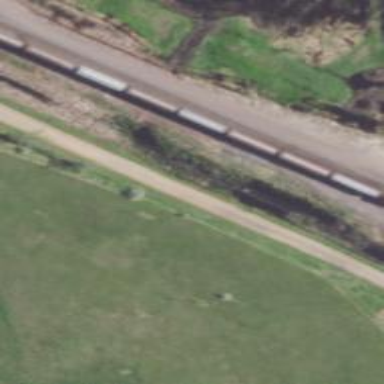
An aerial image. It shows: Railway siding with rails.